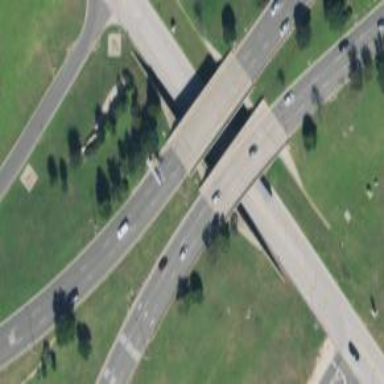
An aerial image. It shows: Secondary road crossing bridge.